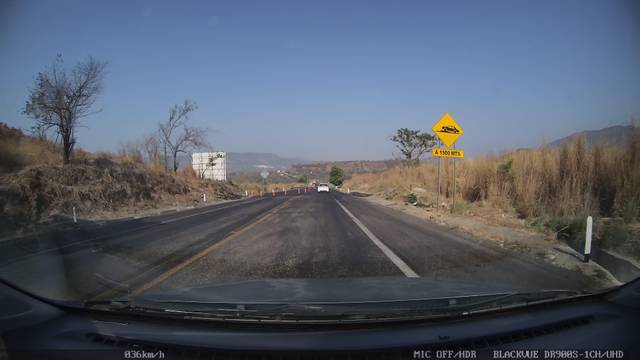
Region: Mexico
Coordinates: 16.728, -92.992